Question: I have one database helper class and three datasource classes for three tables in same database.
The database is accessed in lots of places via AsyncTasks. I faced this "attempt to reopen an already-closed object..." problem, I searched around and found that 'dbhelper.getReadableDatabase()' returns same object for already opened connection. I guessed that problem must be due to when two threads performing operations simultaneously and one of them finishes its task and calls 'close()' the connection gets closed and running thread throws this exception.
So to avoid 'close()' I wrote following two methods:
'''
public static synchronized void newOpenRequest() {
requestsOpen++;
Util.debuglog(TAG, "Open requests: " + requestsOpen);
}
public static synchronized boolean canClose() {
requestsOpen--;
Util.debuglog(TAG, "Open requests: " + requestsOpen);
if(requestsOpen == 0)
return true;
return false;
}
'''
In all of three datasource classes, when I do it in following manner:
'''
private void openRead() {
database = dbhelper.getReadableDatabase();
DBHelper.newOpenRequest();
Log.i(TAG, "Database opened.");
}
private void openWrite() {
database = dbhelper.getWritableDatabase();
DBHelper.newOpenRequest();
Log.i(TAG, "Database opened.");
}
private void close() {
if (DBHelper.canClose()) {
dbhelper.close();
Util.debuglog(TAG, "Database closed.");
}
}
'''

So as highlighted in black rectangle, total 'openRequests' were 0, so database closed, normal but as highlighted in red rectangle,
firstly 'openRequests' were 0, so that time only database was supposed to get closed, but (my guess) what happened is 'canClose()' returned true for a thread, and just before call to 'dbhelper.close();' another thread called 'open()' (since openRequests = 1 is on LogCat just before close) and then first thread's 'close()' invoked giving trouble to another running thread.
So looking for solution to avoid this concurrent access problem.
Thank you.
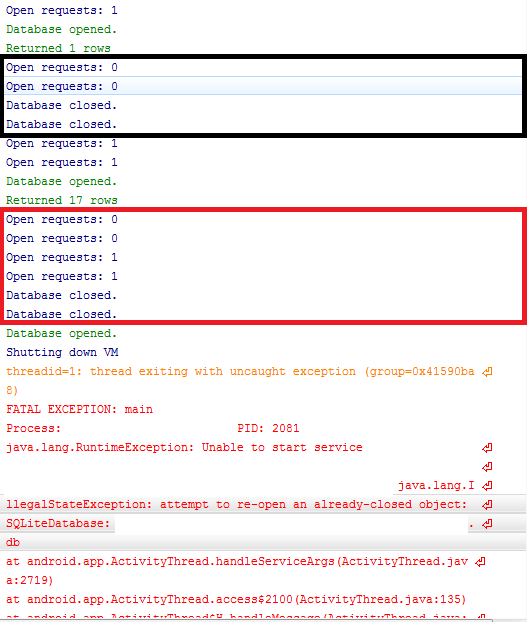
Answer: I have learned to never close the database in android. So maybe your fix is to not close the db. There is no point, keep it open during the entire life of your app. Android will release the resource when your app id destroyed.
You don't need to synchronize your database calls as sqlite can be thread safe.
<URL>
DBOpenHelper works just fine:
'''
public class DBOpenHelper extends SQLiteOpenHelper {
private static final int DATABASE_VERSION = 31;
private static DBOpenHelper mInstance;
private static final String DATABASE_NAME = "thedb.db";
public static DBOpenHelper getInstance(Context context) {
if (mInstance == null) {
mInstance = new DBOpenHelper(context.getApplicationContext());
}
return mInstance;
}
private DBOpenHelper(Context context) {
super(context, DATABASE_NAME, null, DATABASE_VERSION);
}
}
'''
sample using the db helper - close the cursor but not the db
'''
SQLiteDatabase db = DBOpenHelper.getInstance(context).getWritableDatabase();
Cursor cursor = null;
try {
cursor = db.query...
}
finally {
cursor.close();
}
'''